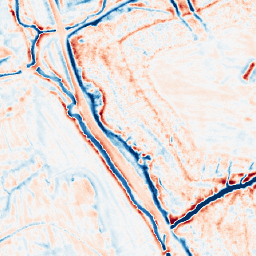
Category: edge_preserving
Decomposition family: bilateral
Decomposition parameters: d: 15
sigma_color: 150
sigma_space: 100
Upsampling method: area
Upsampling parameters: scale: 2
Upsampling scale: 2